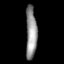
Tissue: lung
Cell type: Epithelial cells
Senescence score: 0.2278
Nuclear area (px): 570
Mean DAPI intensity: 145.377